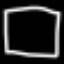
Label: square